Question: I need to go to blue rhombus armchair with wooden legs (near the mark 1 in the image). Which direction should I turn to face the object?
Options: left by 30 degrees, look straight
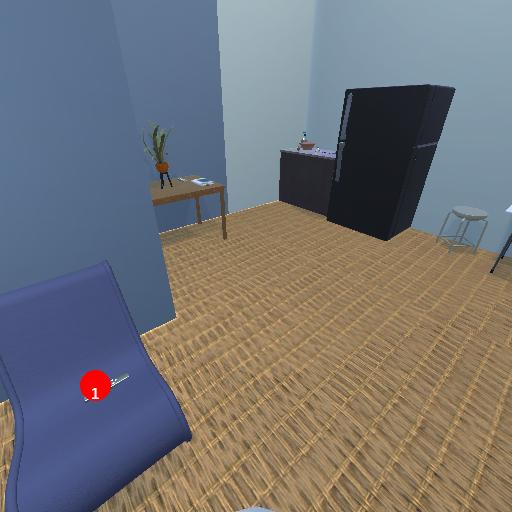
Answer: left by 30 degrees